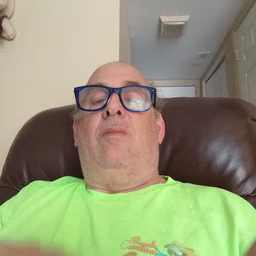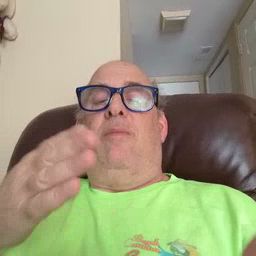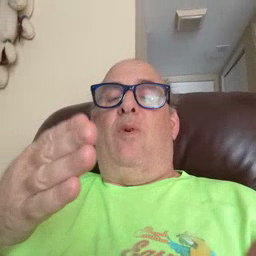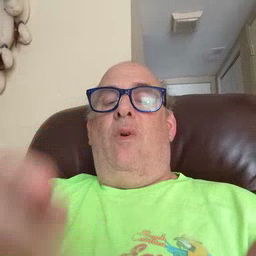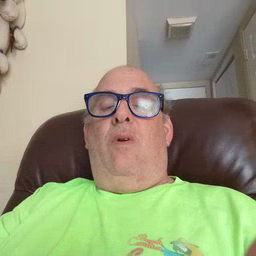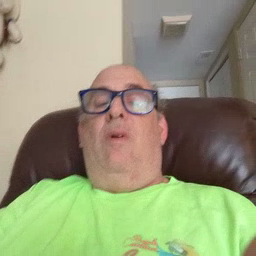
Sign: boat